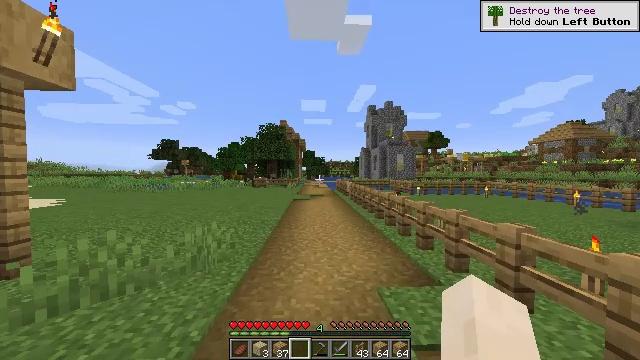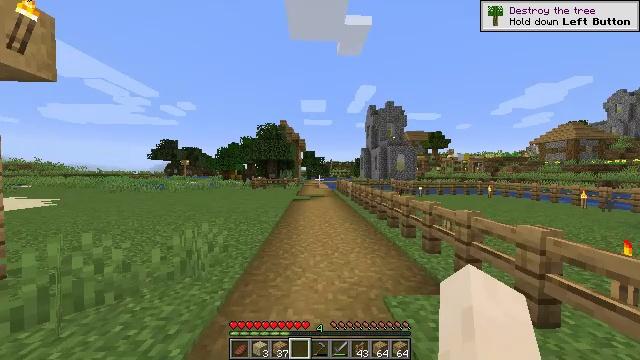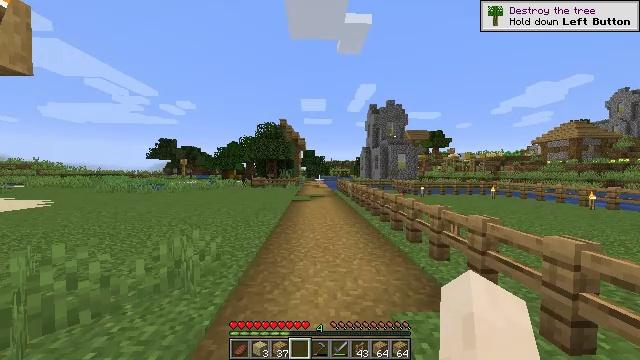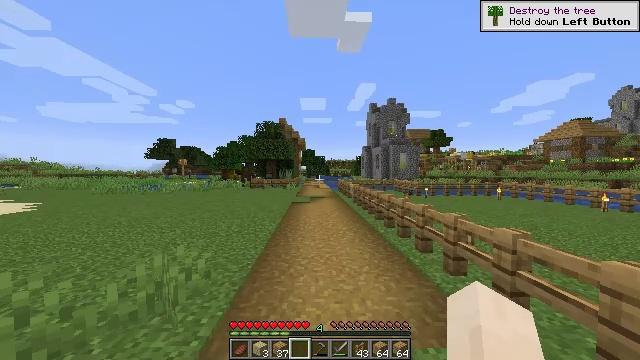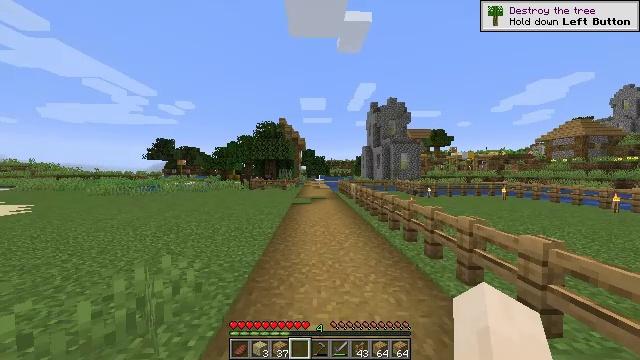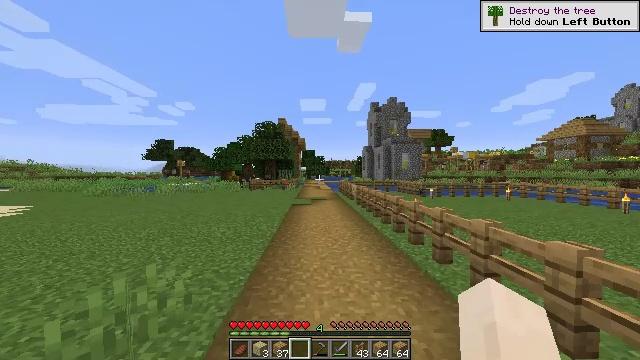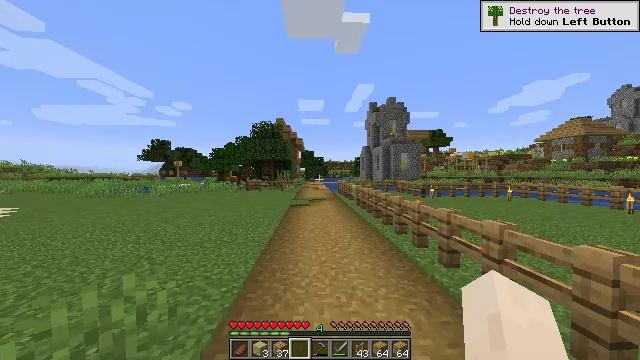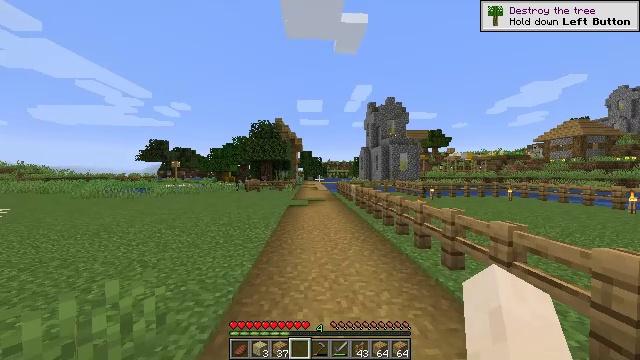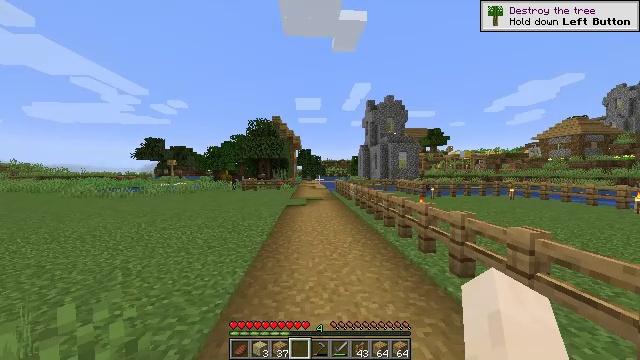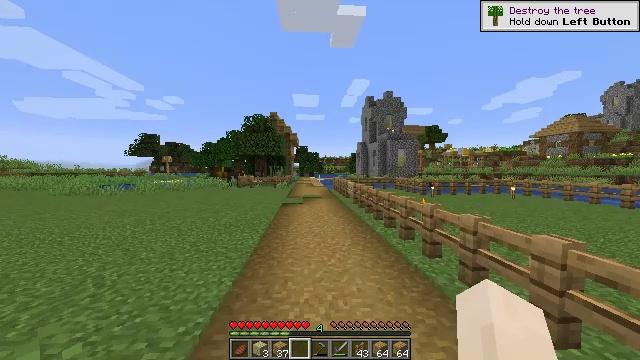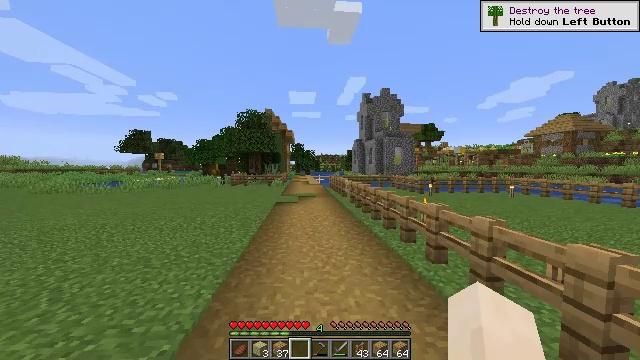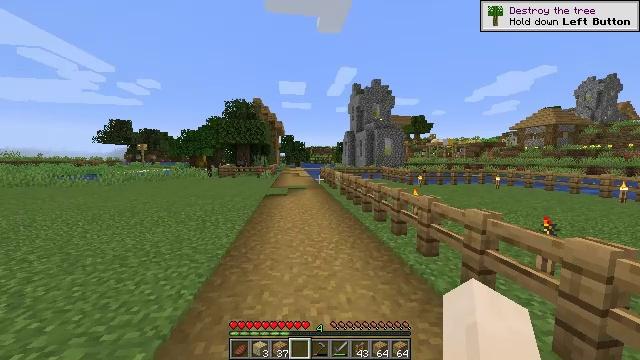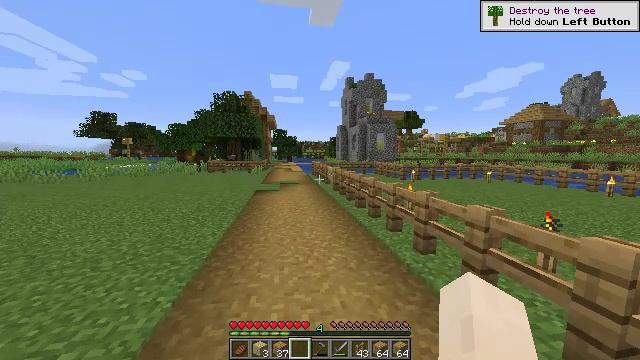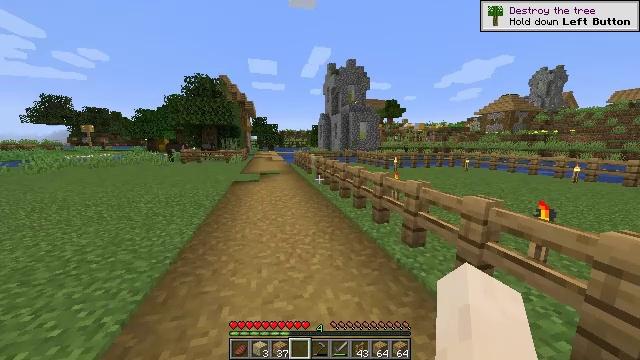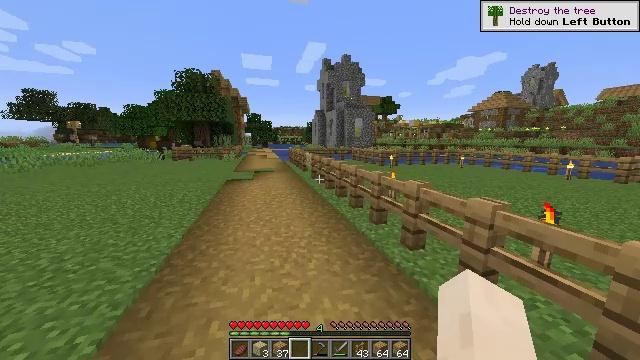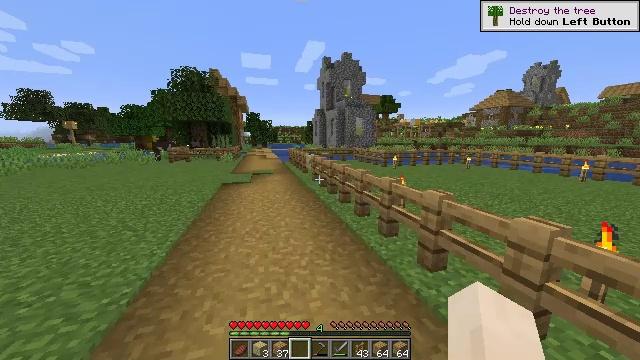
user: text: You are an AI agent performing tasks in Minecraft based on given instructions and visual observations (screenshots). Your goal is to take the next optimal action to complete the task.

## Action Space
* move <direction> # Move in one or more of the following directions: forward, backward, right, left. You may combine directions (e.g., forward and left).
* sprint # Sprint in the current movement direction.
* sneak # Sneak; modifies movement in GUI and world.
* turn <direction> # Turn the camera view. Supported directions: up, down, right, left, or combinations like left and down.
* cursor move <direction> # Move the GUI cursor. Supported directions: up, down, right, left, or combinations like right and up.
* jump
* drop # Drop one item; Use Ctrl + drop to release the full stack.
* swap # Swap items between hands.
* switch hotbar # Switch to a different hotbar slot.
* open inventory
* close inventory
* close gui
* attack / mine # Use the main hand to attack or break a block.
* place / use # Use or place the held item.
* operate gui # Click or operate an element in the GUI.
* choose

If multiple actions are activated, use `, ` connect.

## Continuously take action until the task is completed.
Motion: motion action
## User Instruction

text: Place oak planks in the crafting table to craft an oak slab.
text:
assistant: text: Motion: move forward, sprint
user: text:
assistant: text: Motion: move forward, sprint
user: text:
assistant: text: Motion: move forward, sprint
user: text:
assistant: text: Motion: move forward, sprint
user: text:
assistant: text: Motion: move forward, sprint
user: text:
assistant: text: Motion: move forward, sprint
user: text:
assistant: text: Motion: move forward, sprint
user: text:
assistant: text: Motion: move forward, sprint
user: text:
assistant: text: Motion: move forward, sprint
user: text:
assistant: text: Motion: move forward, sprint, turn right
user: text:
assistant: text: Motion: move forward, sprint, turn right and down
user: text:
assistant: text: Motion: move forward, sprint, turn right and down
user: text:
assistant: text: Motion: move forward, sprint, turn right and down
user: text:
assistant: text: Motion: move forward, sprint, turn right
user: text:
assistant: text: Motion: move forward, sprint
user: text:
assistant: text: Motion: move forward, sprint
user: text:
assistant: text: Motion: move forward, sprint
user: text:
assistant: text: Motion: move forward, sprint
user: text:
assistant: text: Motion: move forward, sprint
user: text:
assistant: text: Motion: move forward, sprint
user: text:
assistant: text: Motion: move forward, sprint
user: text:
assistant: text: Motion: move forward, sprint
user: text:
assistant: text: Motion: move forward, sprint
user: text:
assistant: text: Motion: move forward, sprint
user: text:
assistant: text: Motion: move forward, sprint
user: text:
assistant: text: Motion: move forward, sprint
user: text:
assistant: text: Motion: move forward, sprint
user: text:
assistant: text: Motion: move forward, sprint
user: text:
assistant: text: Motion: move forward, sprint
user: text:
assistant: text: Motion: move forward, sprint